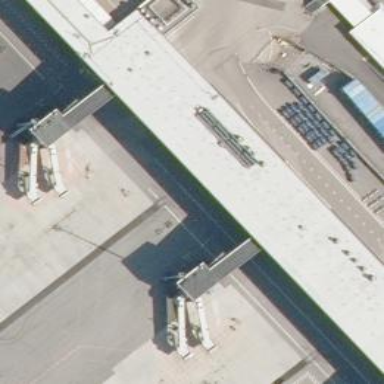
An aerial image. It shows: Airport gate.